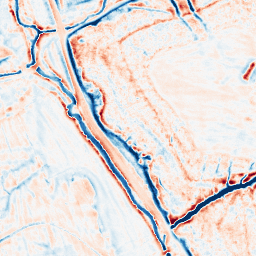
Category: edge_preserving
Decomposition family: bilateral
Decomposition parameters: d: 15
sigma_color: 50
sigma_space: 150
Upsampling method: cubic_catmull_rom
Upsampling parameters: scale: 2
Upsampling scale: 2